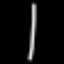
Label: line